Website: macys
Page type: billing-address
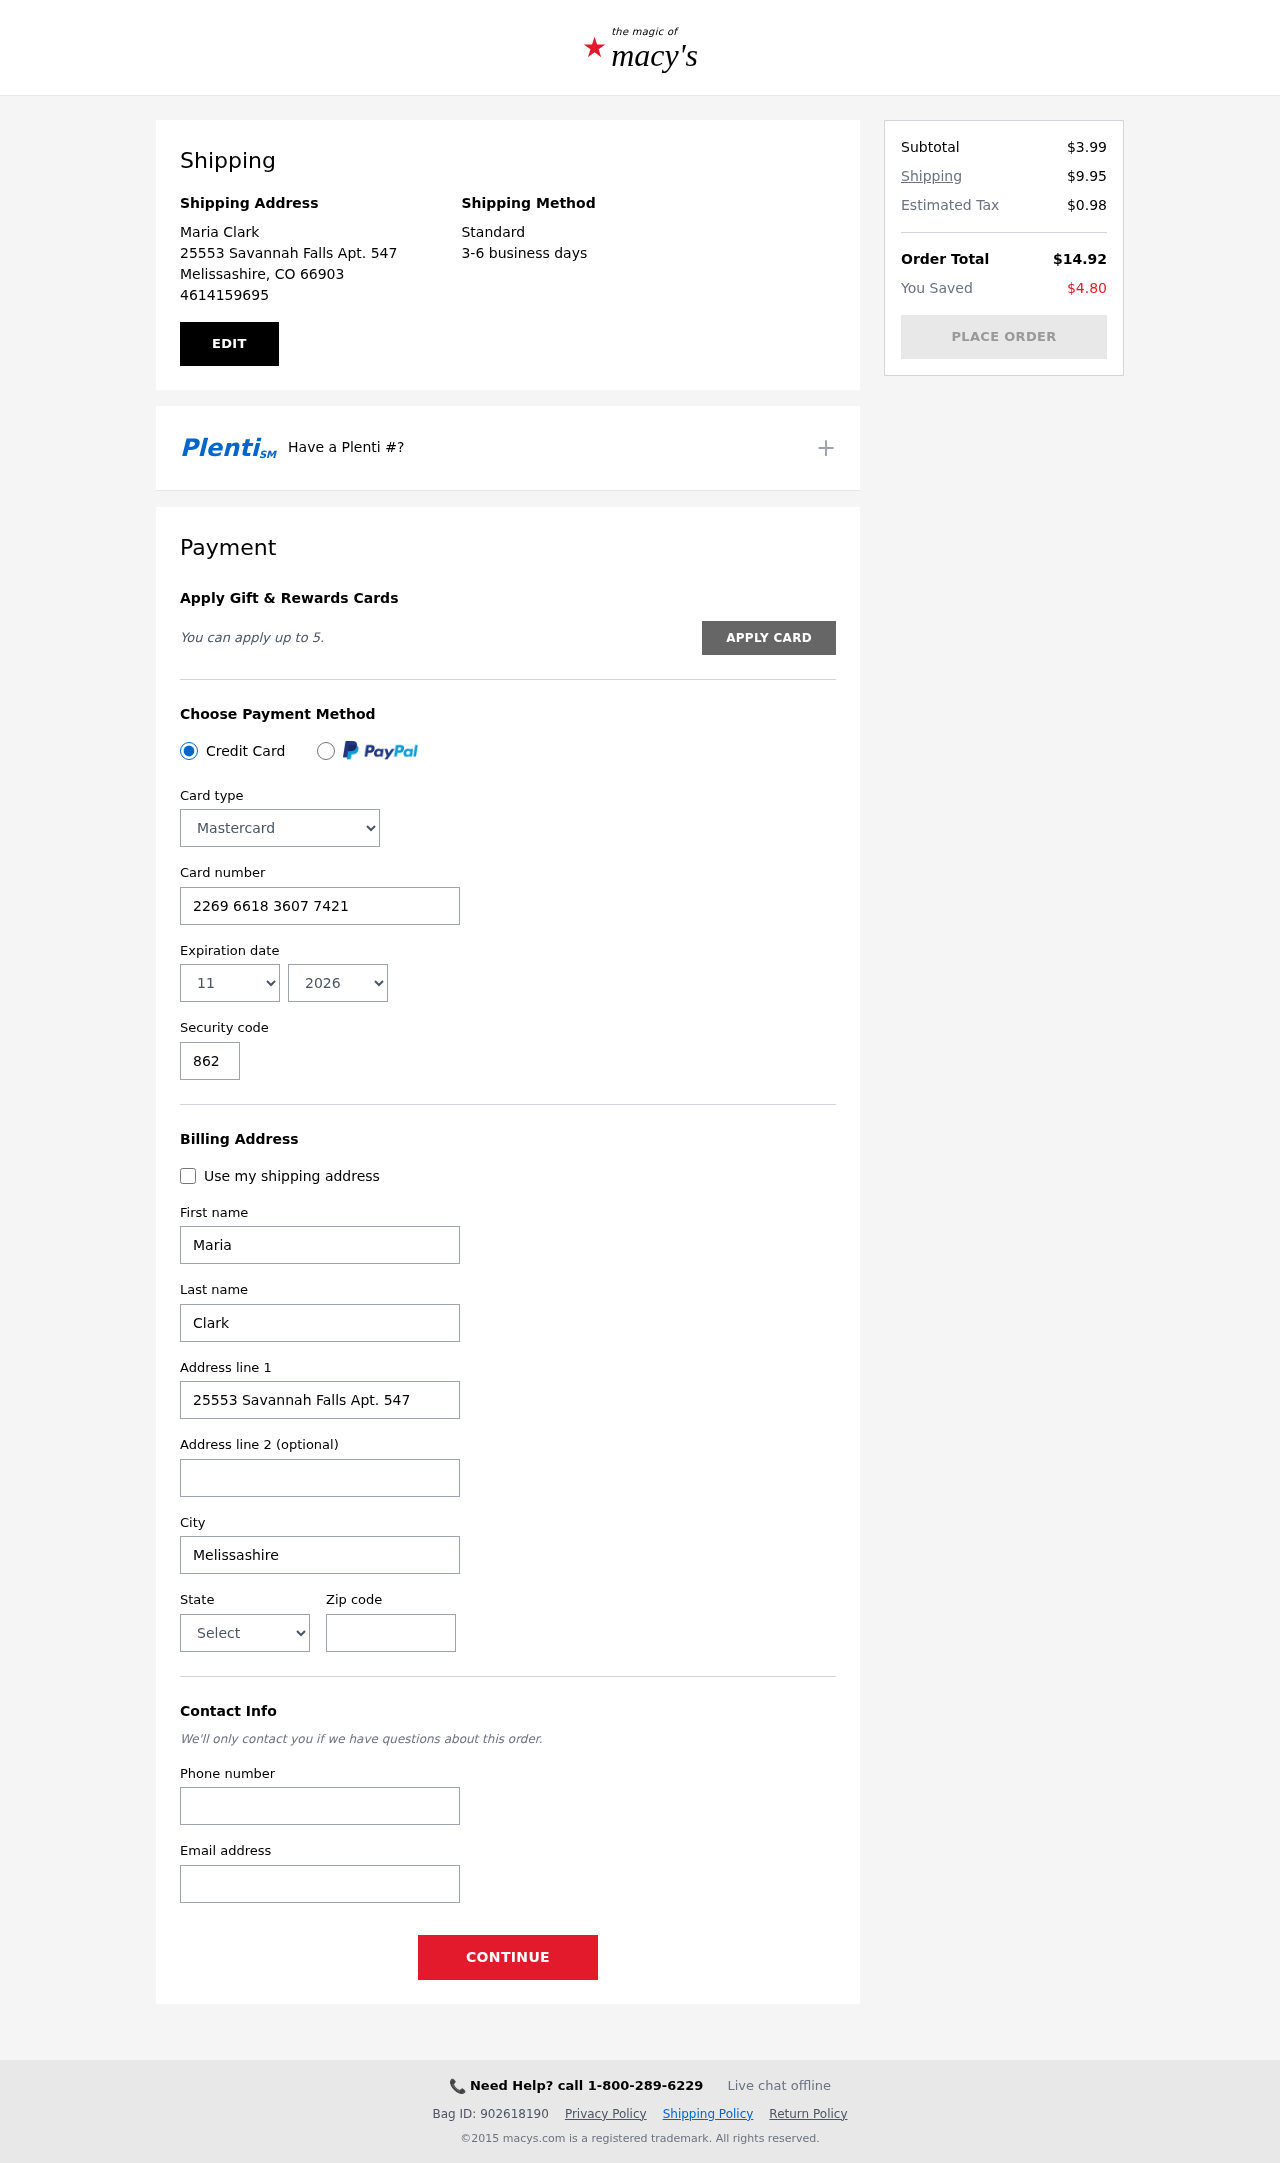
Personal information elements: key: PII_CARD_CVV
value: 862
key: PII_CARD_EXPIRY_MONTH
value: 11
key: PII_CARD_EXPIRY_YEAR
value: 26
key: PII_CARD_NUMBER
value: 2269 6618 3607 7421
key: PII_CARD_TYPE
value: Mastercard
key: PII_CITY
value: Melissashire
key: PII_CITY_STATE_ZIP
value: Melissashire, CO 66903
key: PII_EMAIL
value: mariaclark@yahoo.com
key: PII_FIRSTNAME
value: Maria
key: PII_FULLNAME
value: Maria Clark
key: PII_LASTNAME
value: Clark
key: PII_PHONE
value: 4614159695
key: PII_POSTCODE
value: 66903
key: PII_STATE
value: Colorado
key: PII_STREET
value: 25553 Savannah Falls Apt. 547
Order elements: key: ORDER_SUBTOTAL
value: $3.99
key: ORDER_SHIPPING_COST
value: $9.95
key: ORDER_TAX
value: $0.98
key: ORDER_TOTAL
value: $14.92
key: ORDER_SAVINGS
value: $4.80